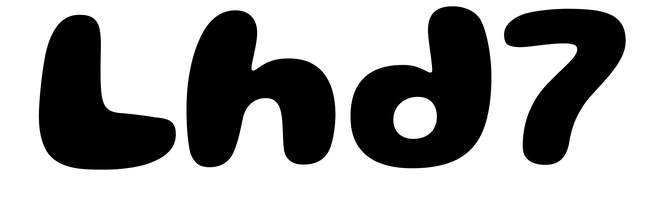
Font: Gluten_Bold